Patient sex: F
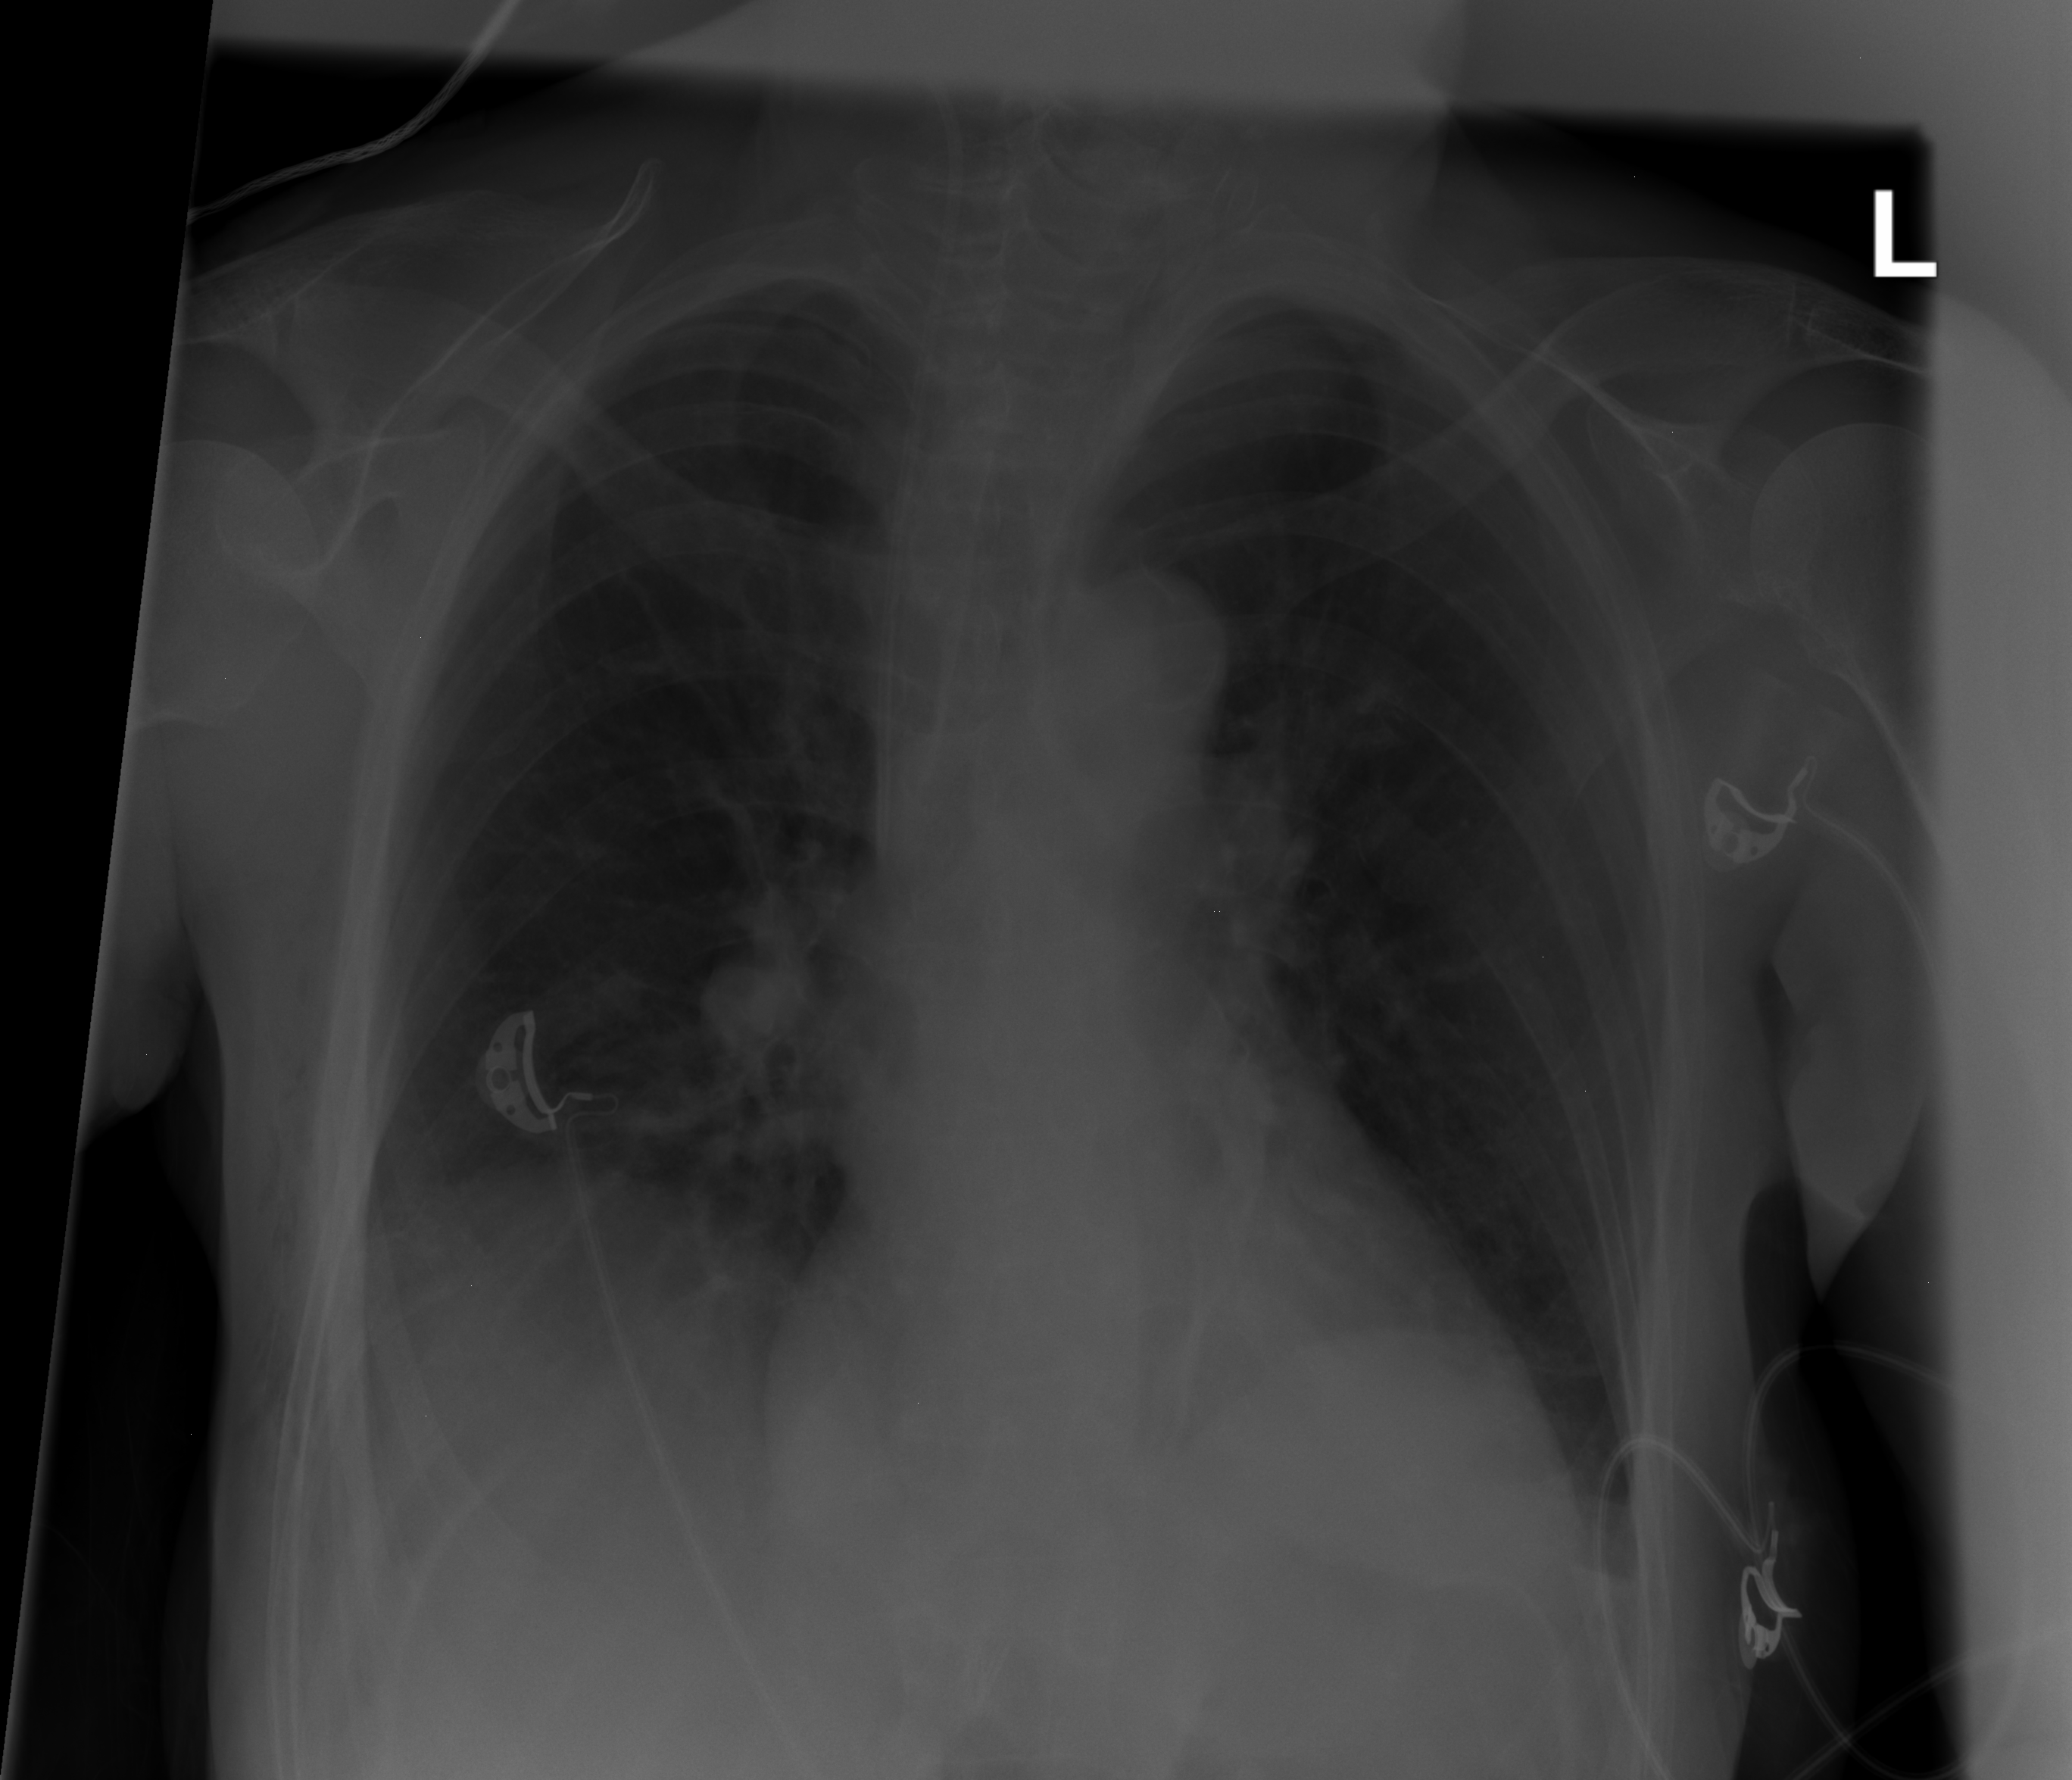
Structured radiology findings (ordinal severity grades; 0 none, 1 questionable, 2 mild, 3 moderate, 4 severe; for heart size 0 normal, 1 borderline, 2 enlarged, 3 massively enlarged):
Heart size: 0
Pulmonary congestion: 0
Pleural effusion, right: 1
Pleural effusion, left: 1
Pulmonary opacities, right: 0
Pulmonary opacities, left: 0
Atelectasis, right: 2
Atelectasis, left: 2